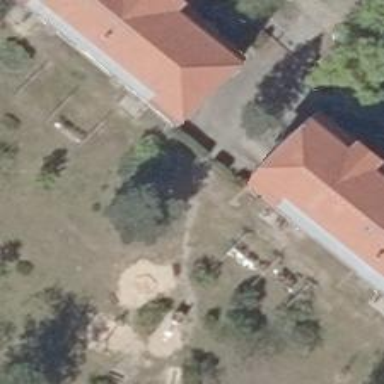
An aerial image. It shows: Apartment building with double saltbox roof shape.